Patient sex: M
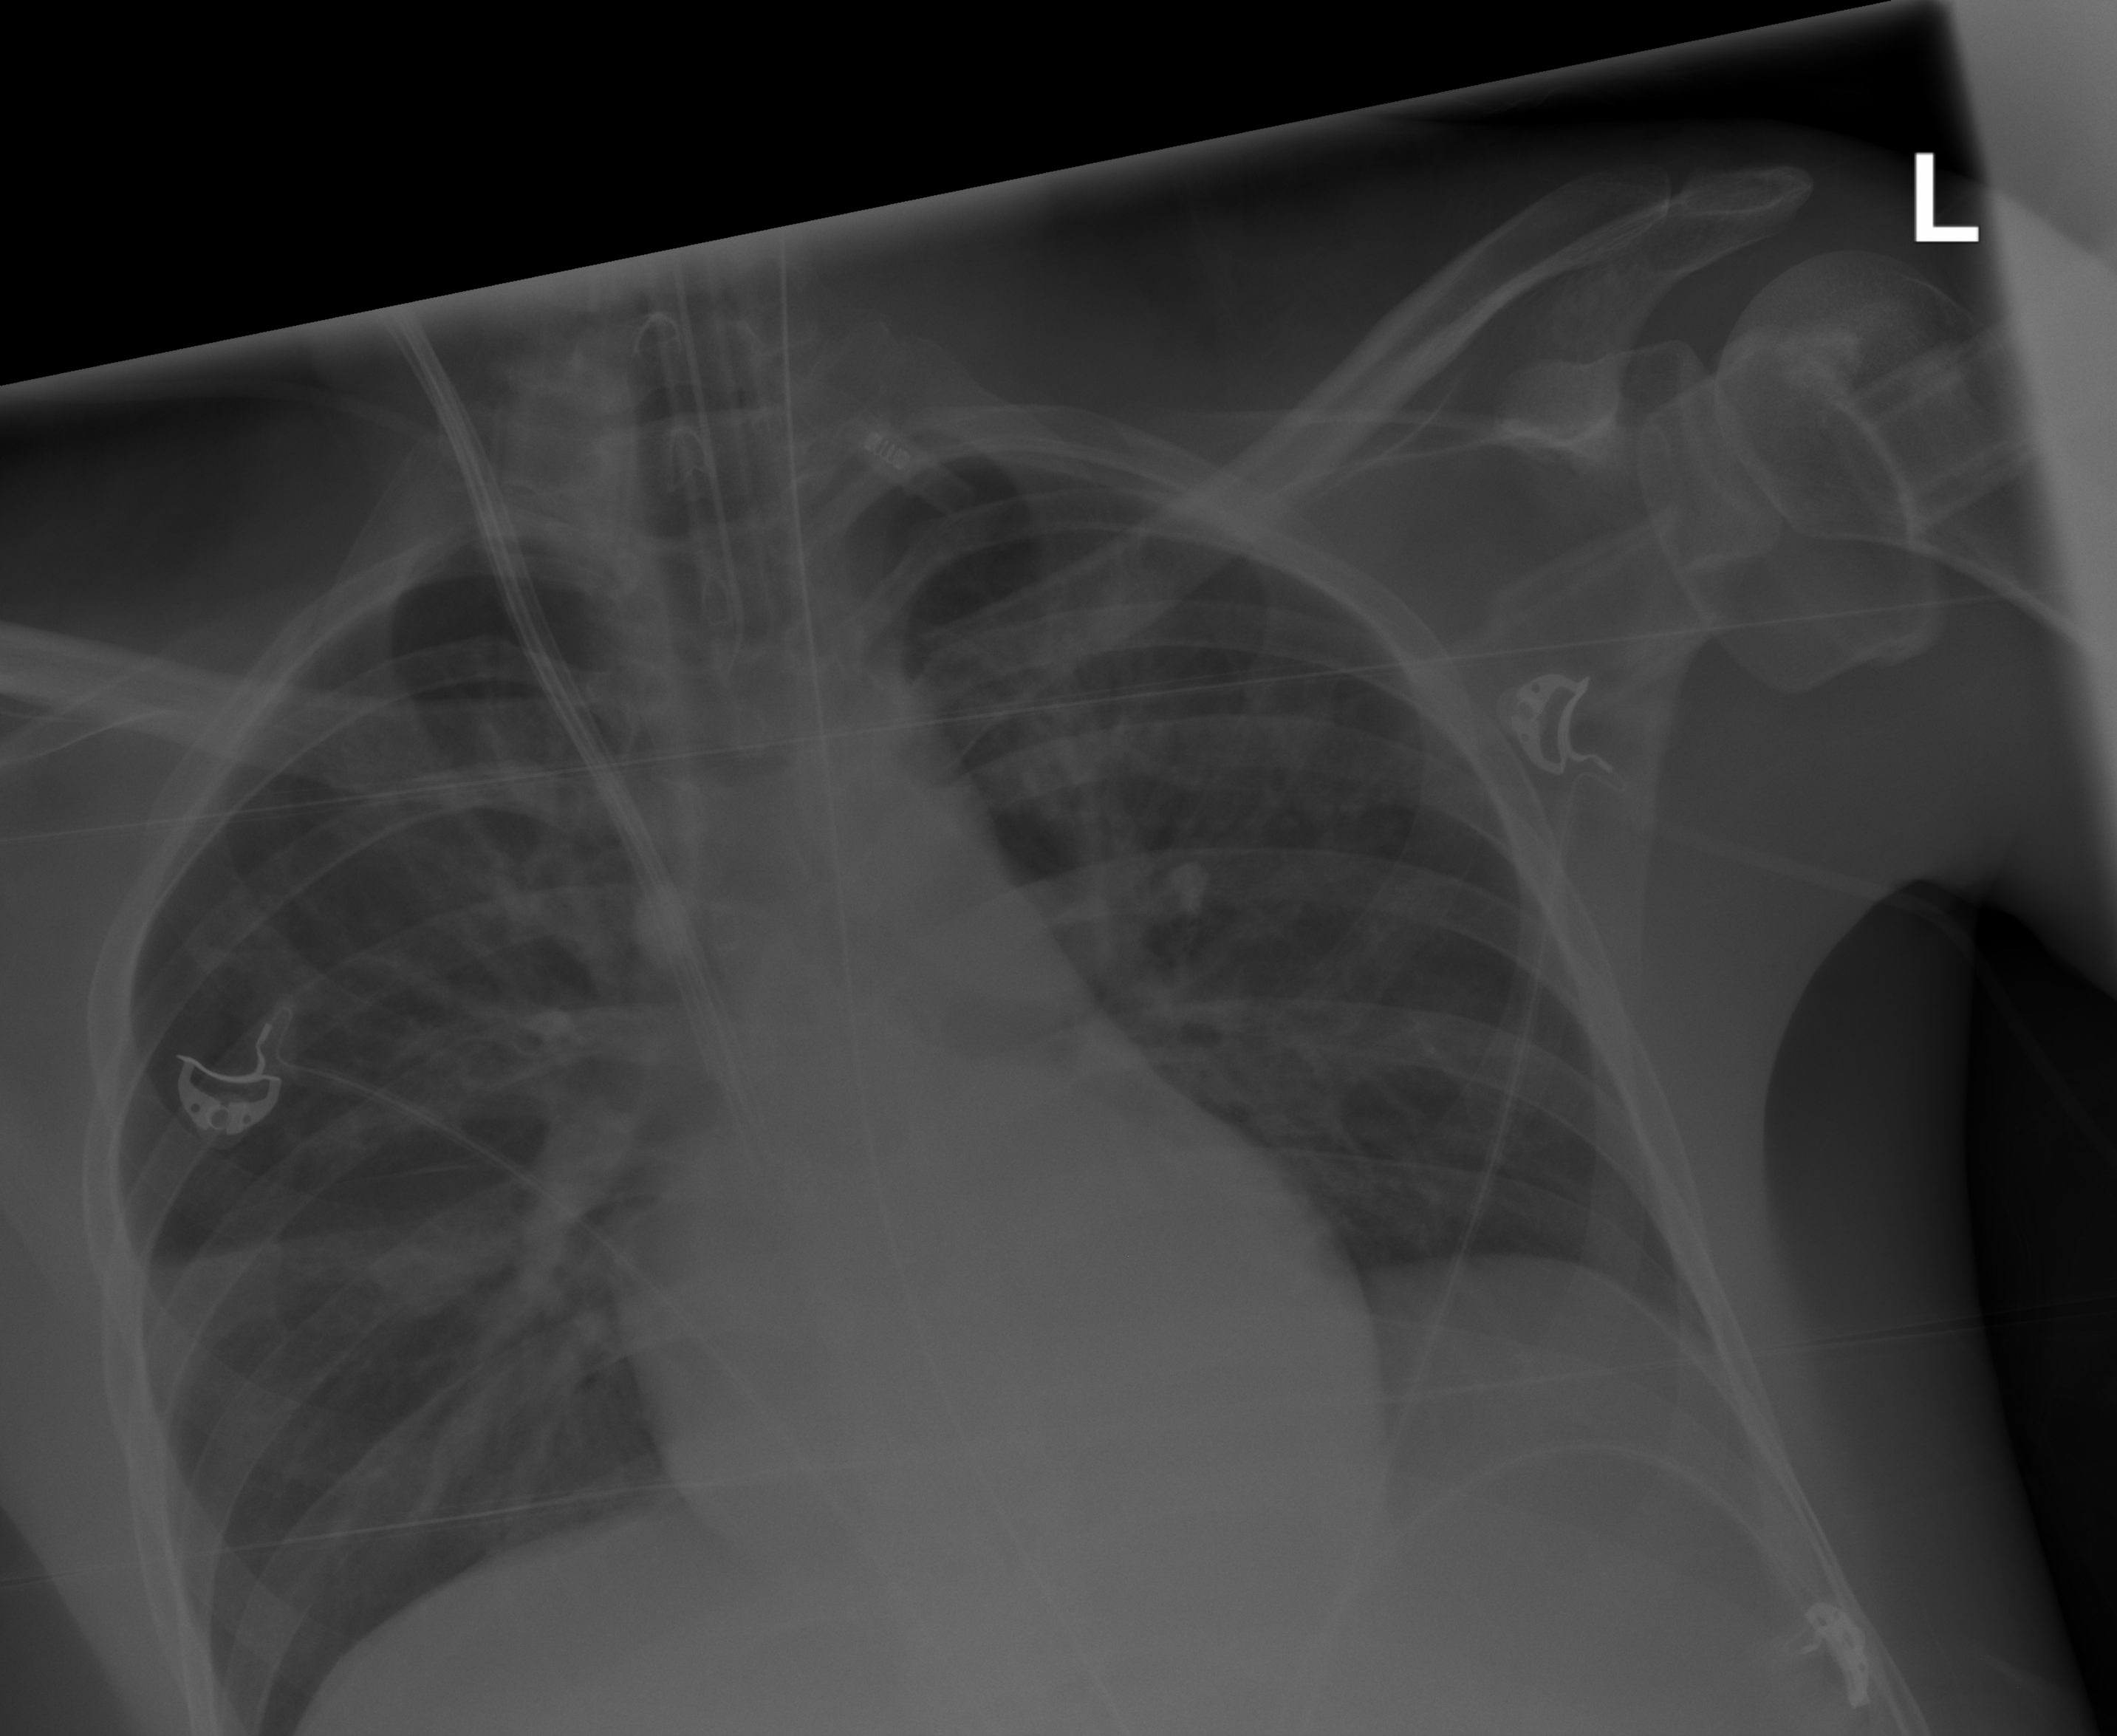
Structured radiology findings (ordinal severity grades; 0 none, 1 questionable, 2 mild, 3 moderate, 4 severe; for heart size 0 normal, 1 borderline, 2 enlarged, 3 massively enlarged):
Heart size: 0
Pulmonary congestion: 2
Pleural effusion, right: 0
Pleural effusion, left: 0
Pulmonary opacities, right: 2
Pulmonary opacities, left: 2
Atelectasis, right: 0
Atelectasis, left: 0